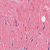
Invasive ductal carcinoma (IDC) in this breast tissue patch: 0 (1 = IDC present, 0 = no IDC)